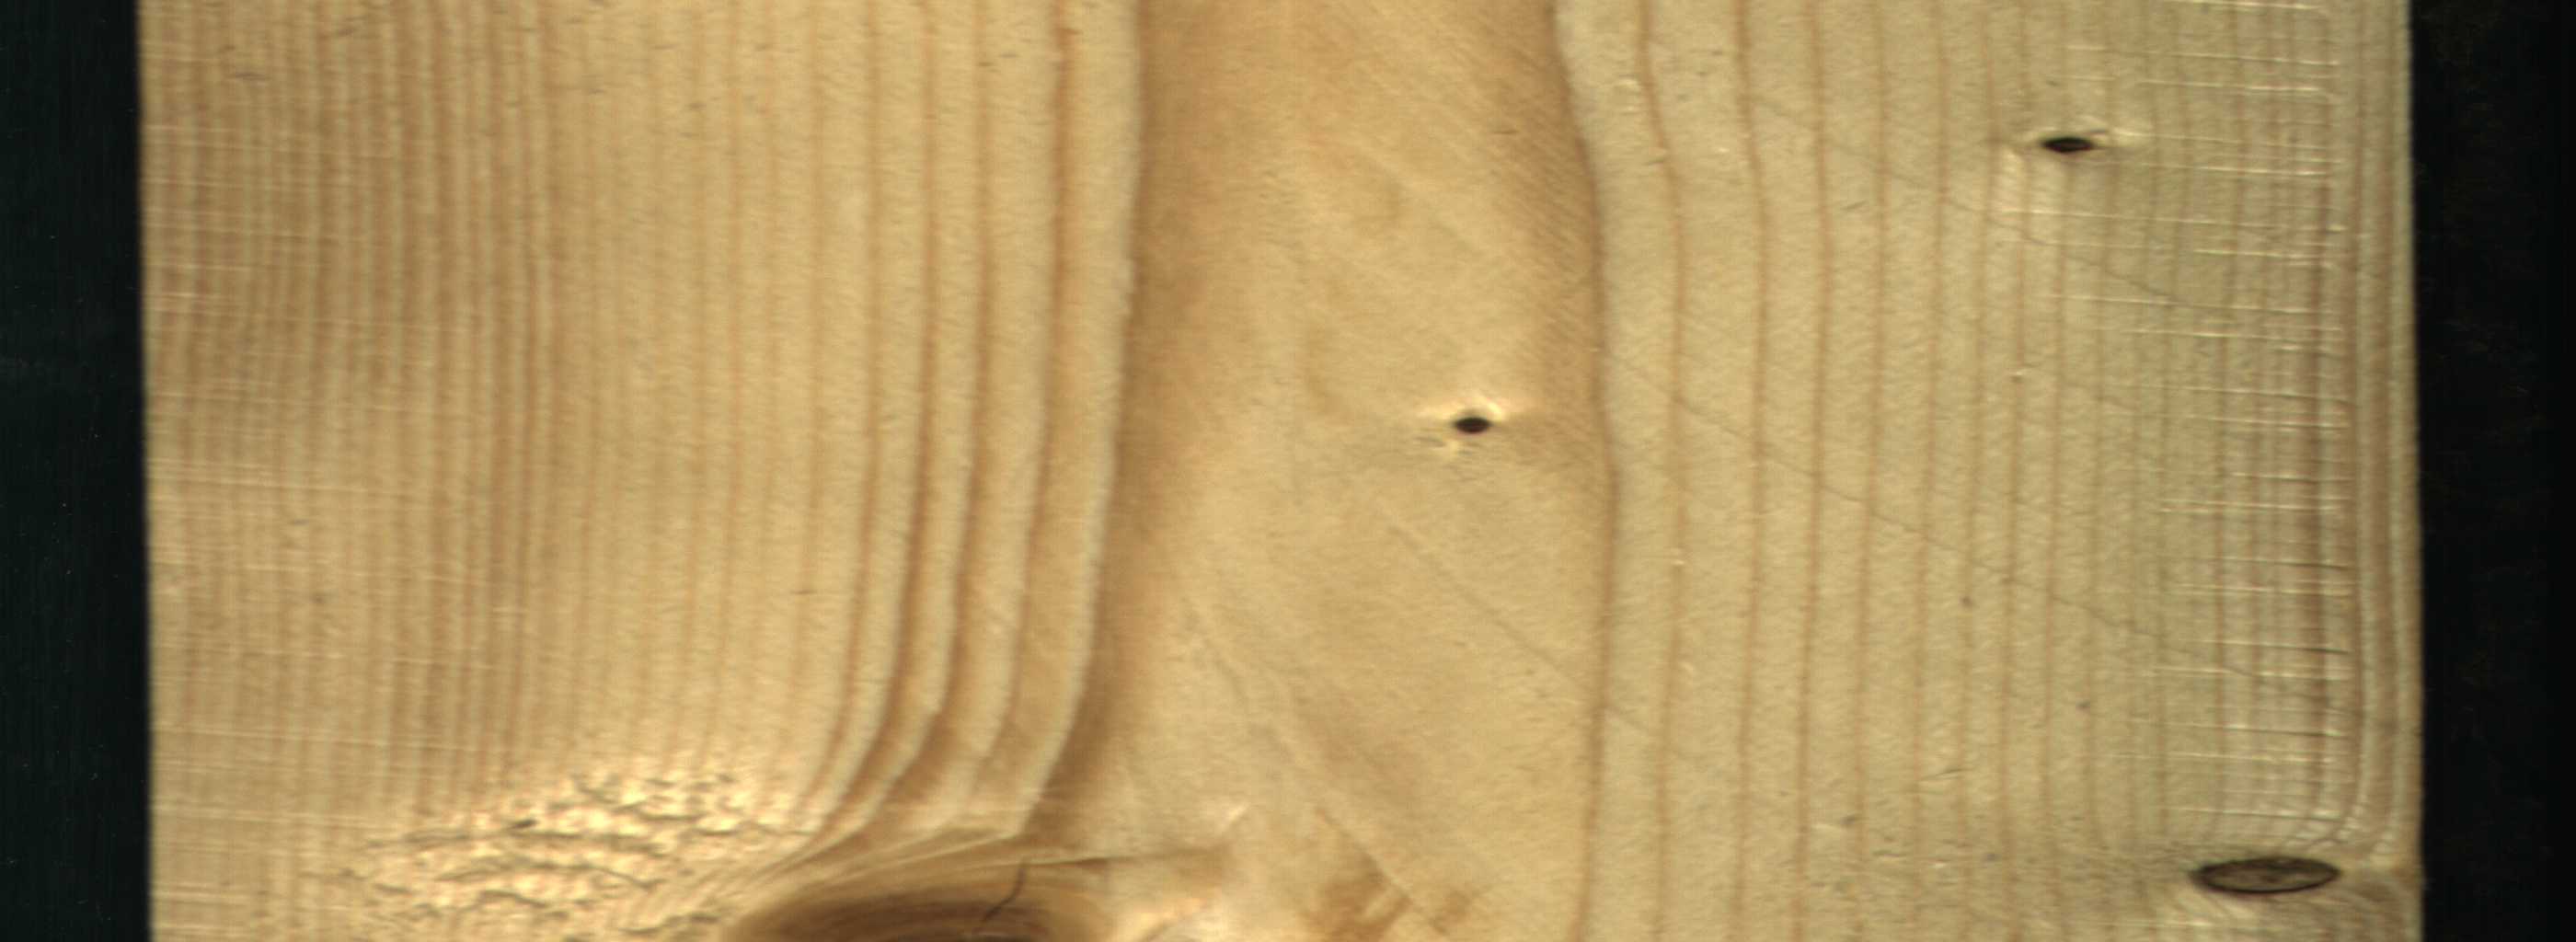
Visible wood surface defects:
knot_with_crack
Dead_Knot
Dead_Knot
Dead_Knot